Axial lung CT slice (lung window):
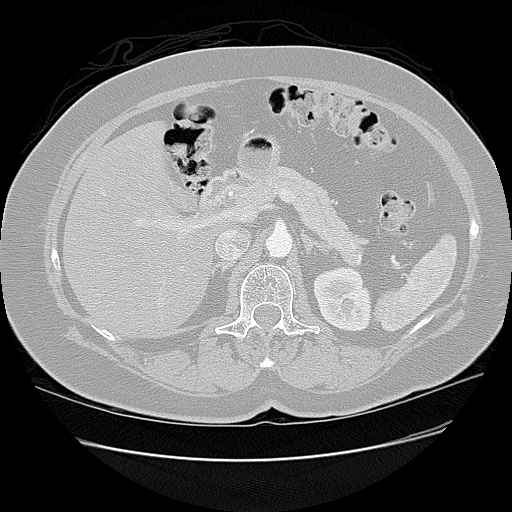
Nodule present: no